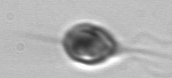
Label: Chrysochromulina